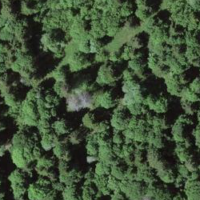
EUNIS habitat code: 41
Species observed at this site:
Bombus pratorum
Fagus sylvatica